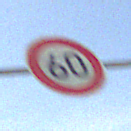
Verkehrszeichen: Geschwindigkeit60
Umgebung: Outdoor, Nature
Tageszeit: MorningAfternoon
Wetter: PartlyCloudy
Licht: Natural
Jahreszeit: NotSpecified
Kontrast: HighContrast